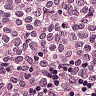
Metastatic tissue present: yes